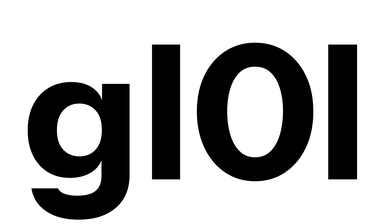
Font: InstrumentSans_Bold